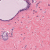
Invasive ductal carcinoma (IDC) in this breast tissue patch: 0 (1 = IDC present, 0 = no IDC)